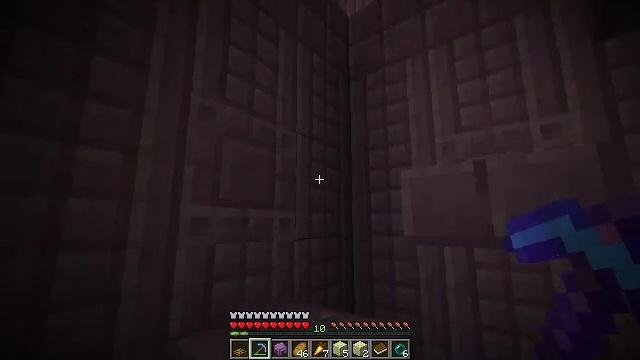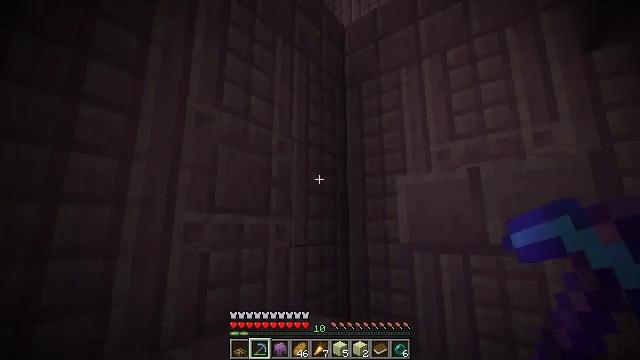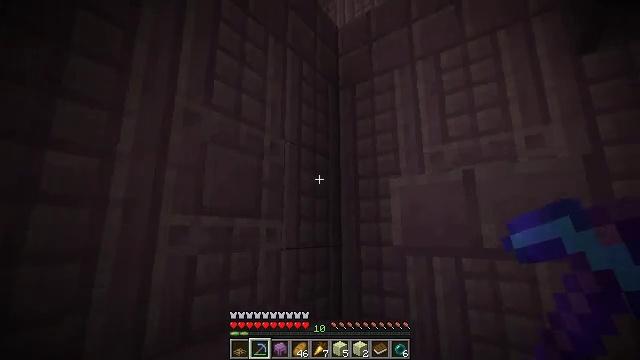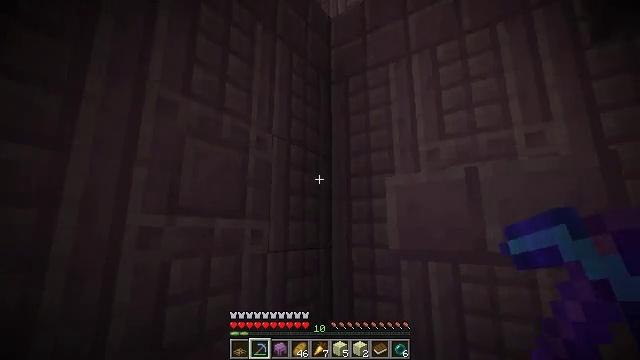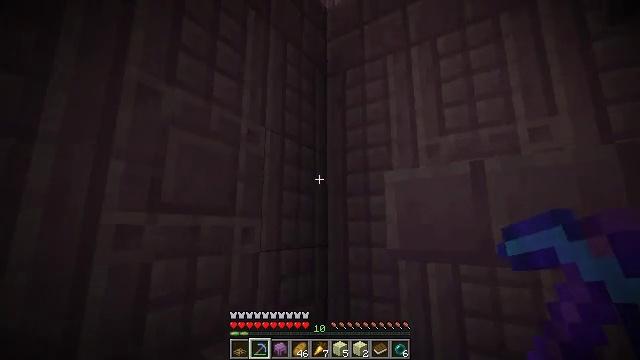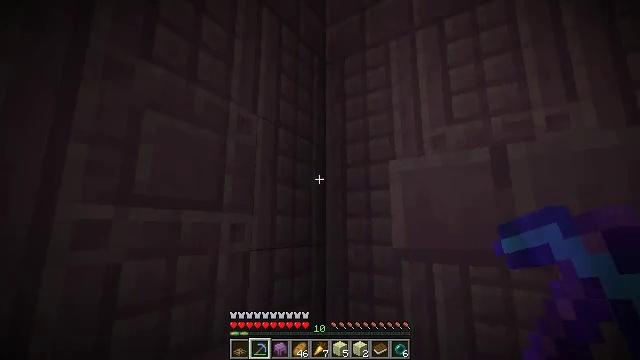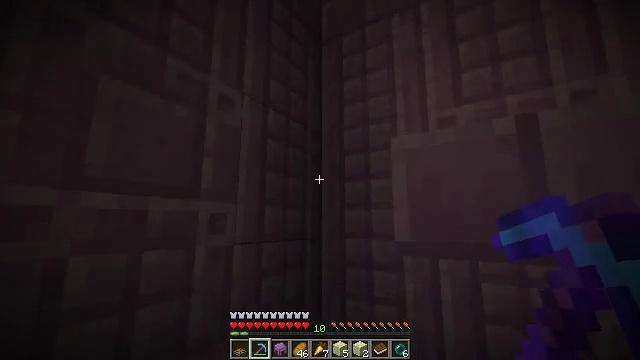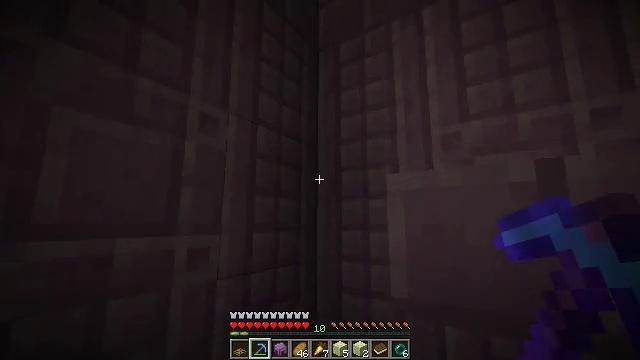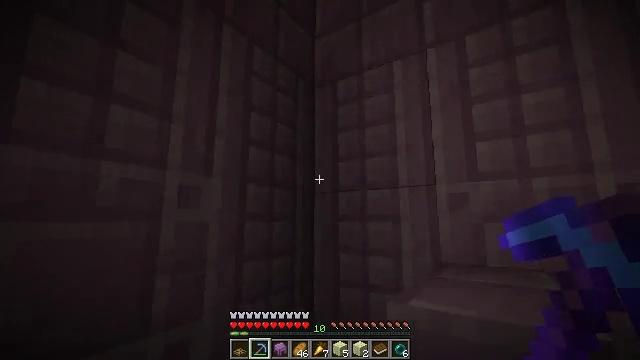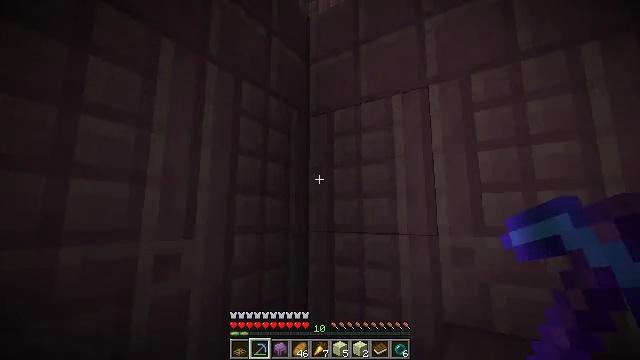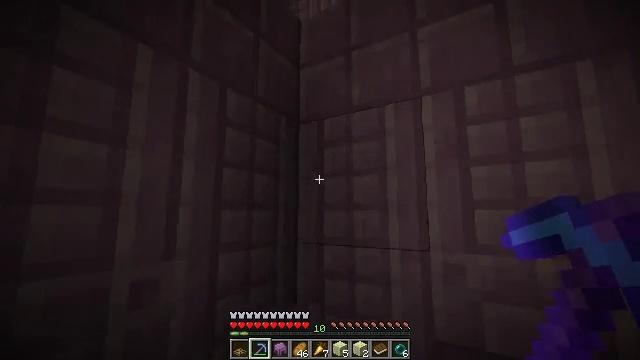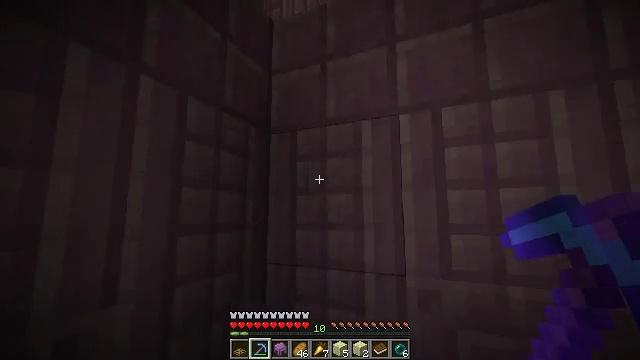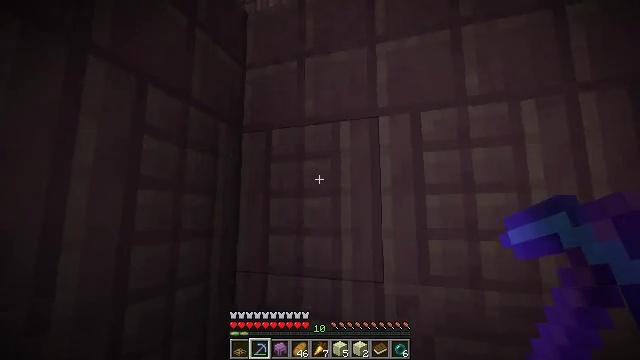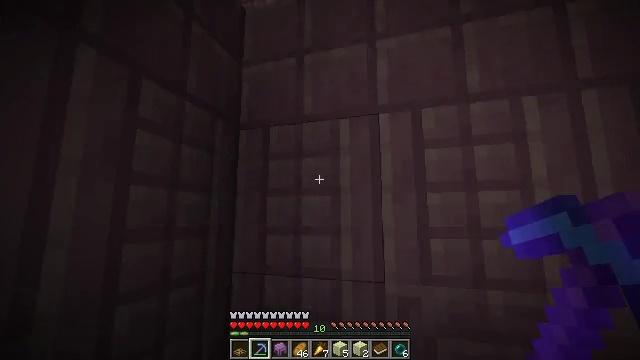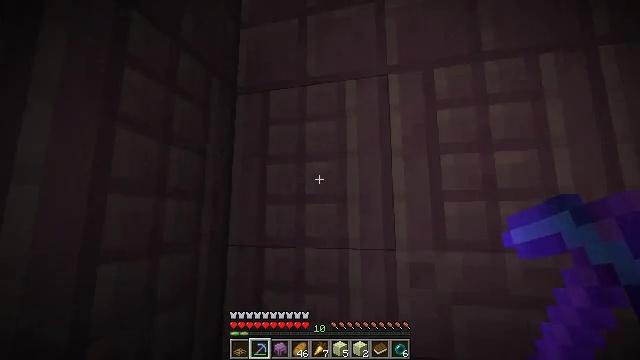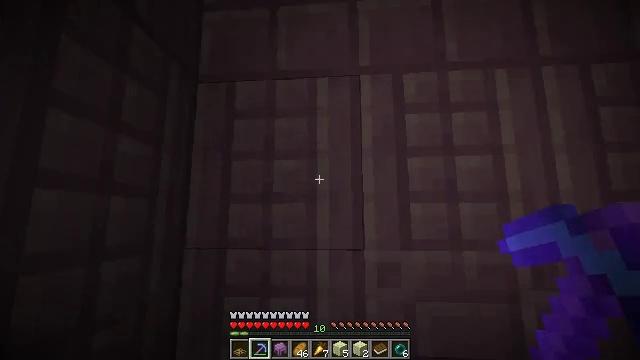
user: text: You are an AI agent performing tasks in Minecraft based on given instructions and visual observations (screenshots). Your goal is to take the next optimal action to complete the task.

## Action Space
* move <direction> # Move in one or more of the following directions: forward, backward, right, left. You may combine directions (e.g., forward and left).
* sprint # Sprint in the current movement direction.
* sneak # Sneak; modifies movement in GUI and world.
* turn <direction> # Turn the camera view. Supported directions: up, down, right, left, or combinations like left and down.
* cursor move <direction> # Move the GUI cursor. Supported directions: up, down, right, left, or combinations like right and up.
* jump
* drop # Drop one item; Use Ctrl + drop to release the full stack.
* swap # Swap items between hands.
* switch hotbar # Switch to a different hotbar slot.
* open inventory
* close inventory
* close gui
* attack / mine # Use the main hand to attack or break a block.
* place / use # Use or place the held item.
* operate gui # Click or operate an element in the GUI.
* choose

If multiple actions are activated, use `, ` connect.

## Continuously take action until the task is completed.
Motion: motion action
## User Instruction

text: Retrieve the purpur slab for building.
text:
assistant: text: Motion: turn up
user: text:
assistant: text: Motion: move forward, turn right
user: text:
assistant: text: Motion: move forward, turn right
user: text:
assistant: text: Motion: move forward
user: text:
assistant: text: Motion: move forward
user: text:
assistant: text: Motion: move forward, turn down
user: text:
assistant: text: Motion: move forward and move left, jump
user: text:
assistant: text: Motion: move forward and move left, jump
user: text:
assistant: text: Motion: move forward and move left, jump
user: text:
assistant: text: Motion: move forward and move left, turn right
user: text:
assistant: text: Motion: move forward and move left, turn right
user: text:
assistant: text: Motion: move forward and move left, turn right
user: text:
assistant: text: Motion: move forward and move left, turn right
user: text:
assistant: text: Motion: move left, turn right
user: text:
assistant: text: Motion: move left, turn right
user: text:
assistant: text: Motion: turn right
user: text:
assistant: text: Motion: turn right
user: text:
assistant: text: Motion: no_op
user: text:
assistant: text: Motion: no_op
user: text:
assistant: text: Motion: turn right and down
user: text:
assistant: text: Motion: turn right and down
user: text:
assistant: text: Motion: turn right and down
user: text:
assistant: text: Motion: turn right and down
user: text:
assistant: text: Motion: turn right and down
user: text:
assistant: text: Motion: turn down
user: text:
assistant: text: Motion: no_op
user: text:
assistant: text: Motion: no_op
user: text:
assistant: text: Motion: move forward
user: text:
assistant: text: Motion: move forward, jump
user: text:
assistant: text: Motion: move forward and move left, jump